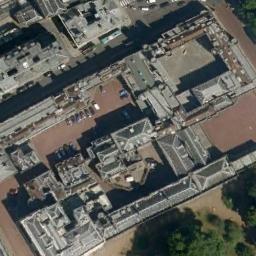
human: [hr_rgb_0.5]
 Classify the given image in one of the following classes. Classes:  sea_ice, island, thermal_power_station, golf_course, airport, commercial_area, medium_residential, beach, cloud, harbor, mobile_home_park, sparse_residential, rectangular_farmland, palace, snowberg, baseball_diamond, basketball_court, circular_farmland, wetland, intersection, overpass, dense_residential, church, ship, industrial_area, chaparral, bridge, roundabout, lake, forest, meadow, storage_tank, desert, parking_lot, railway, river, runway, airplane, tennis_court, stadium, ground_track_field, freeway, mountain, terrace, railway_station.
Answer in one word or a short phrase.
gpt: palace